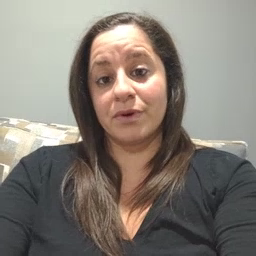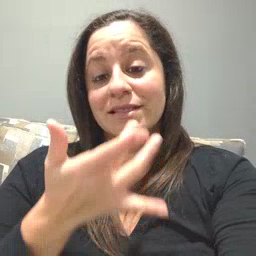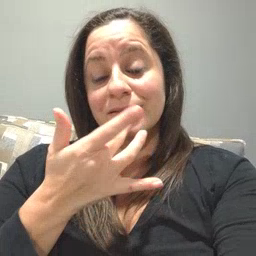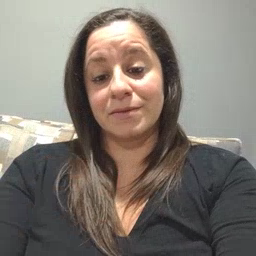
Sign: taste